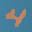
Label: 4